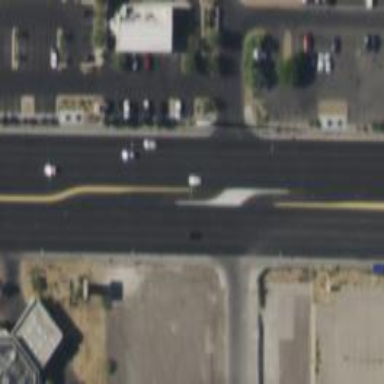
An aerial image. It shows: Asphalt road with primary link designation.